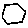
Label: hexagon